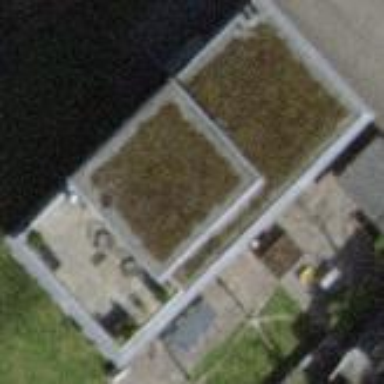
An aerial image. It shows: Detached building.